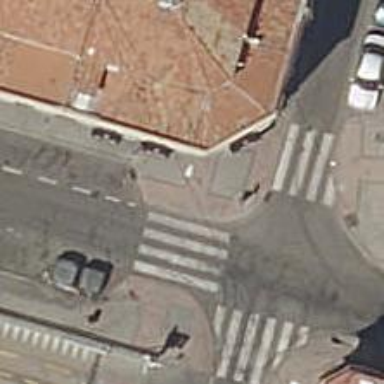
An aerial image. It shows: Uncontrolled road crossing.